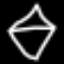
Label: diamond